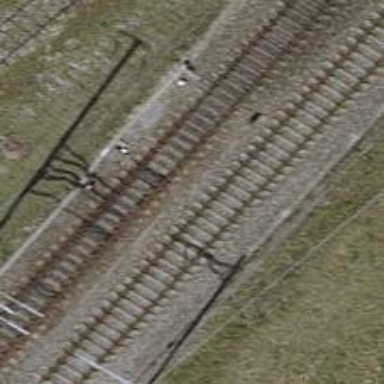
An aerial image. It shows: Railway track with contact lines for electrification.